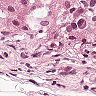
Metastatic tissue present: yes